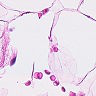
Metastatic tissue present: no